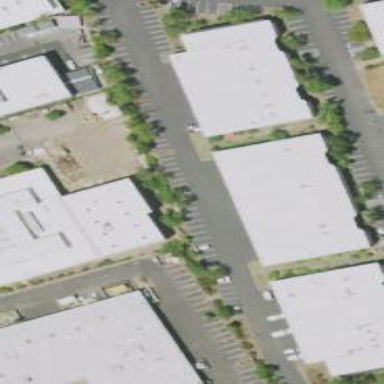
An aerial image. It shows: Industrial building.